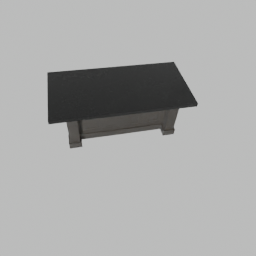
Label: furniture